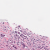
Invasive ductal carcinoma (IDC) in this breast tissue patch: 1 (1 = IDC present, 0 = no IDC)